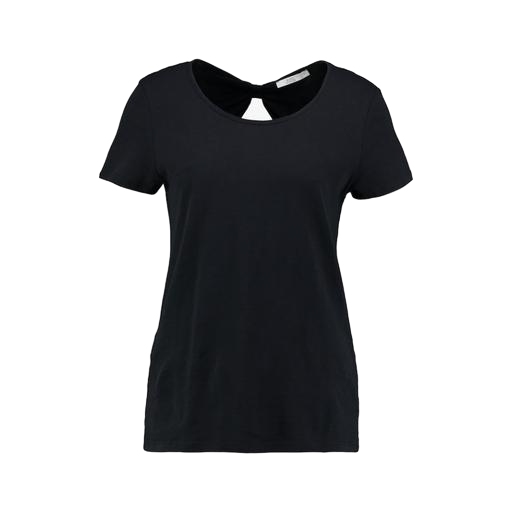
black cutout-back jersey tee, black marquesalmeida knot detail t-shirt, black t-shirt basique jersey, white background